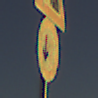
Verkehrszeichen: VorrangDesGegenverkehrs
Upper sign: Arbeitsstelle
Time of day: SunriseSunset
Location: Outdoor (Nature)
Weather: Clear
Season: NotSpecified
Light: Natural